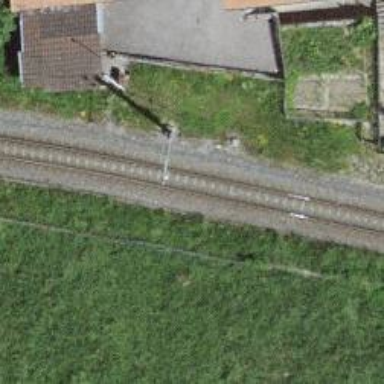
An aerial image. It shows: Narrow-gauge railway track with 1 electrified contact line.